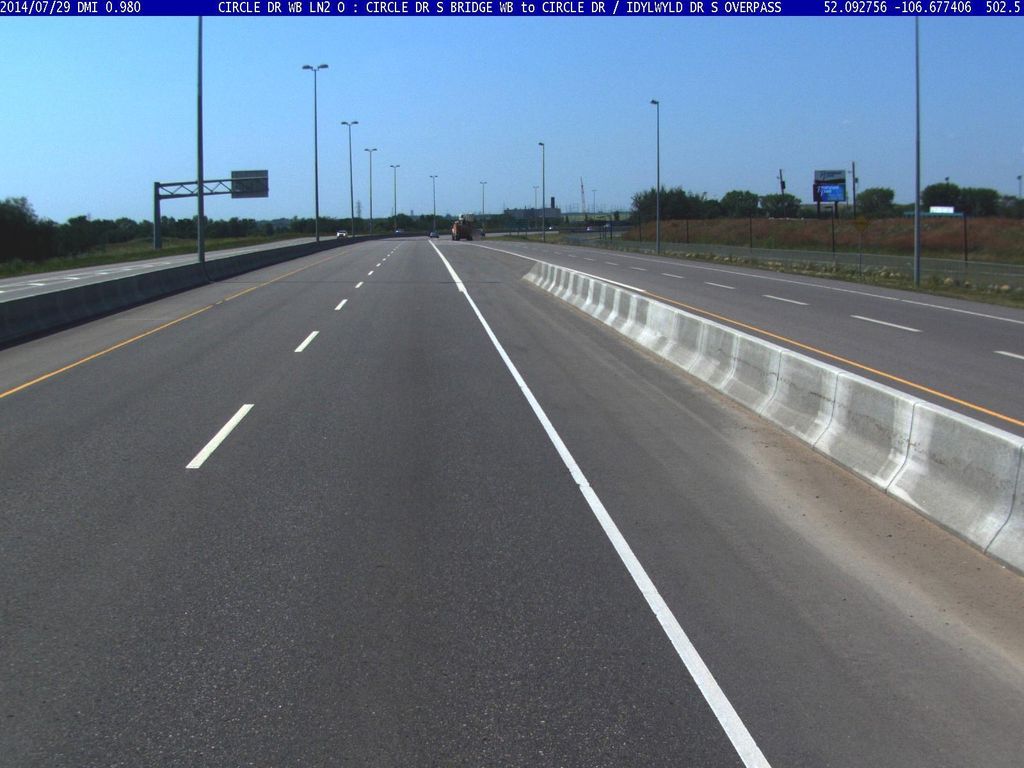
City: saskatoon